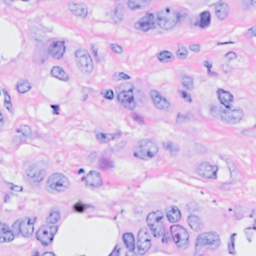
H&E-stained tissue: Breast